Interaction volume radius: 10 \u00c5
Interaction volume height: 40 \u00c5
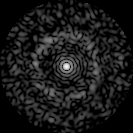
Disorder parameter: 0.8436